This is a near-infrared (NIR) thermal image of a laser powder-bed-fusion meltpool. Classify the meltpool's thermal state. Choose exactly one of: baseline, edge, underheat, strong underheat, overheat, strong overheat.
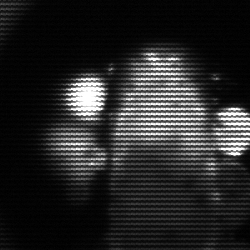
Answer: strong underheat